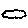
Label: cloud